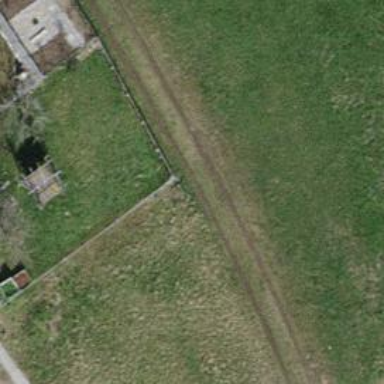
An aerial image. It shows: Compacted grade3 track.